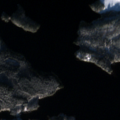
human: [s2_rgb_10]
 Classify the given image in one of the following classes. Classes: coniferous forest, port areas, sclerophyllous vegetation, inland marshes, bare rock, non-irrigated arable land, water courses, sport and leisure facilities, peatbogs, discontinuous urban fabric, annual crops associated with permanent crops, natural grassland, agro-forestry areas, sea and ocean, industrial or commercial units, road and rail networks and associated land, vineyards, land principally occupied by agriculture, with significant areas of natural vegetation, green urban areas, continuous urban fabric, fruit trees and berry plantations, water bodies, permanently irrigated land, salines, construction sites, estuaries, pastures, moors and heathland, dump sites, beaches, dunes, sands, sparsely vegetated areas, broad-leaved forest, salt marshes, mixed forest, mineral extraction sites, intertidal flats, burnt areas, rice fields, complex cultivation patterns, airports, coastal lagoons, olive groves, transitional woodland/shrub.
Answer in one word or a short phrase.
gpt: coniferous forest, mixed forest, water bodies